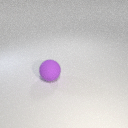
large purple rubber sphere